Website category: auto
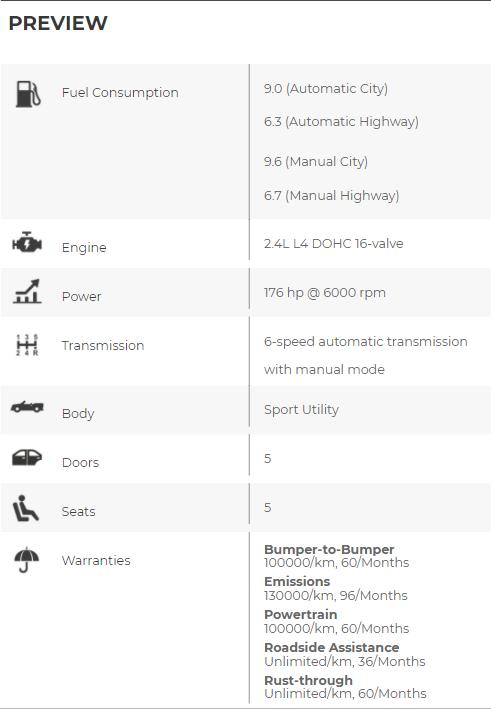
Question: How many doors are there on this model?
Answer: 5

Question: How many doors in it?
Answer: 5

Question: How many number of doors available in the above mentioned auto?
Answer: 5

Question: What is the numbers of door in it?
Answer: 5

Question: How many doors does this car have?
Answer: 5

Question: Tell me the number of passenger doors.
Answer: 5

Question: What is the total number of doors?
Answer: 5

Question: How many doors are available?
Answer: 5

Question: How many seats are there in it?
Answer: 5

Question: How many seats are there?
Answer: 5

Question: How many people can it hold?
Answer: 5

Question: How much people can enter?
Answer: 5

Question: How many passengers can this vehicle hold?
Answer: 5

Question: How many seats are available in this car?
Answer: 5

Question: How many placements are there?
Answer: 5

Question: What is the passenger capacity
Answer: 5

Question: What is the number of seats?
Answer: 5

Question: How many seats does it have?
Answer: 5

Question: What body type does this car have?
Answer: Sport Utility

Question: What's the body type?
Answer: Sport Utility

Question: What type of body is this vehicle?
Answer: Sport Utility

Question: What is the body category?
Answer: Sport Utility

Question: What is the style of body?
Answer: Sport Utility

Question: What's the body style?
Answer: Sport Utility

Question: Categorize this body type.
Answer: Sport Utility

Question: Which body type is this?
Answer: Sport Utility

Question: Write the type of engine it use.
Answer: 2.4L L4 DOHC 16-valve

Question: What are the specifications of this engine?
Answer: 2.4L L4 DOHC 16-valve

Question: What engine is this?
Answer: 2.4L L4 DOHC 16-valve

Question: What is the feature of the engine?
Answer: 2.4L L4 DOHC 16-valve

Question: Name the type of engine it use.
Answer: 2.4L L4 DOHC 16-valve

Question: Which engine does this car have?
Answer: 2.4L L4 DOHC 16-valve

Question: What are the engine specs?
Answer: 2.4L L4 DOHC 16-valve

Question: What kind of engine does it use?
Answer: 2.4L L4 DOHC 16-valve

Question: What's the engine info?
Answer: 2.4L L4 DOHC 16-valve

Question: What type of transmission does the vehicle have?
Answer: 6-speed automatic transmission with manual mode

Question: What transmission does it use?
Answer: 6-speed automatic transmission with manual mode

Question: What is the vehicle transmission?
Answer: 6-speed automatic transmission with manual mode

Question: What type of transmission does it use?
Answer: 6-speed automatic transmission with manual mode

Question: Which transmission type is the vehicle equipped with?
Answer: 6-speed automatic transmission with manual mode

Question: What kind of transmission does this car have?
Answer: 6-speed automatic transmission with manual mode

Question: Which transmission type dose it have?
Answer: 6-speed automatic transmission with manual mode

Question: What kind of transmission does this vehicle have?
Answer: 6-speed automatic transmission with manual mode

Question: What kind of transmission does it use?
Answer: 6-speed automatic transmission with manual mode

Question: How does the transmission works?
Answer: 6-speed automatic transmission with manual mode

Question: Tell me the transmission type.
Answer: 6-speed automatic transmission with manual mode

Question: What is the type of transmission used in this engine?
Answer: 6-speed automatic transmission with manual mode

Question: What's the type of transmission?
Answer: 6-speed automatic transmission with manual mode

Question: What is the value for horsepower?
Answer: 176 hp @ 6000 rpm

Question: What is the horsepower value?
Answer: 176 hp @ 6000 rpm

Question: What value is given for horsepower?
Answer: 176 hp @ 6000 rpm

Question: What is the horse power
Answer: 176 hp @ 6000 rpm

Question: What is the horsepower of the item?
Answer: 176 hp @ 6000 rpm

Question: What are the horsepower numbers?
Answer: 176 hp @ 6000 rpm

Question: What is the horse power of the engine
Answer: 176 hp @ 6000 rpm

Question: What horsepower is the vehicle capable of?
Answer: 176 hp @ 6000 rpm

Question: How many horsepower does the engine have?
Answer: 176 hp @ 6000 rpm

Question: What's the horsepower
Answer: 176 hp @ 6000 rpm

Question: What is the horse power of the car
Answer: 176 hp @ 6000 rpm

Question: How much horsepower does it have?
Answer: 176 hp @ 6000 rpm

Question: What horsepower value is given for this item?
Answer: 176 hp @ 6000 rpm

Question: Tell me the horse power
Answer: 176 hp @ 6000 rpm

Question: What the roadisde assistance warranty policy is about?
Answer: Unlimited/km, 36/Months

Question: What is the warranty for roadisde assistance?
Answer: Unlimited/km, 36/Months